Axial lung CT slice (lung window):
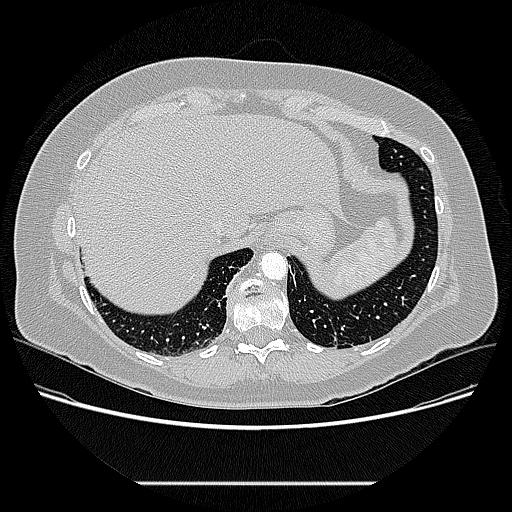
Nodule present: no